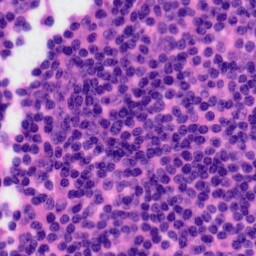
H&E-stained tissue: Tonsil